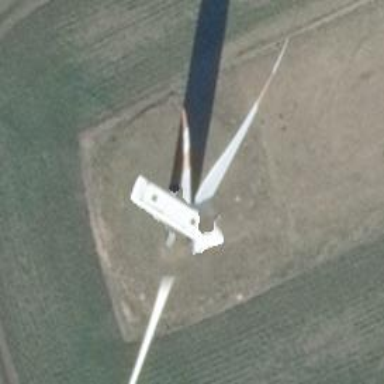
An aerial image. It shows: Wind power generator with wind turbines.